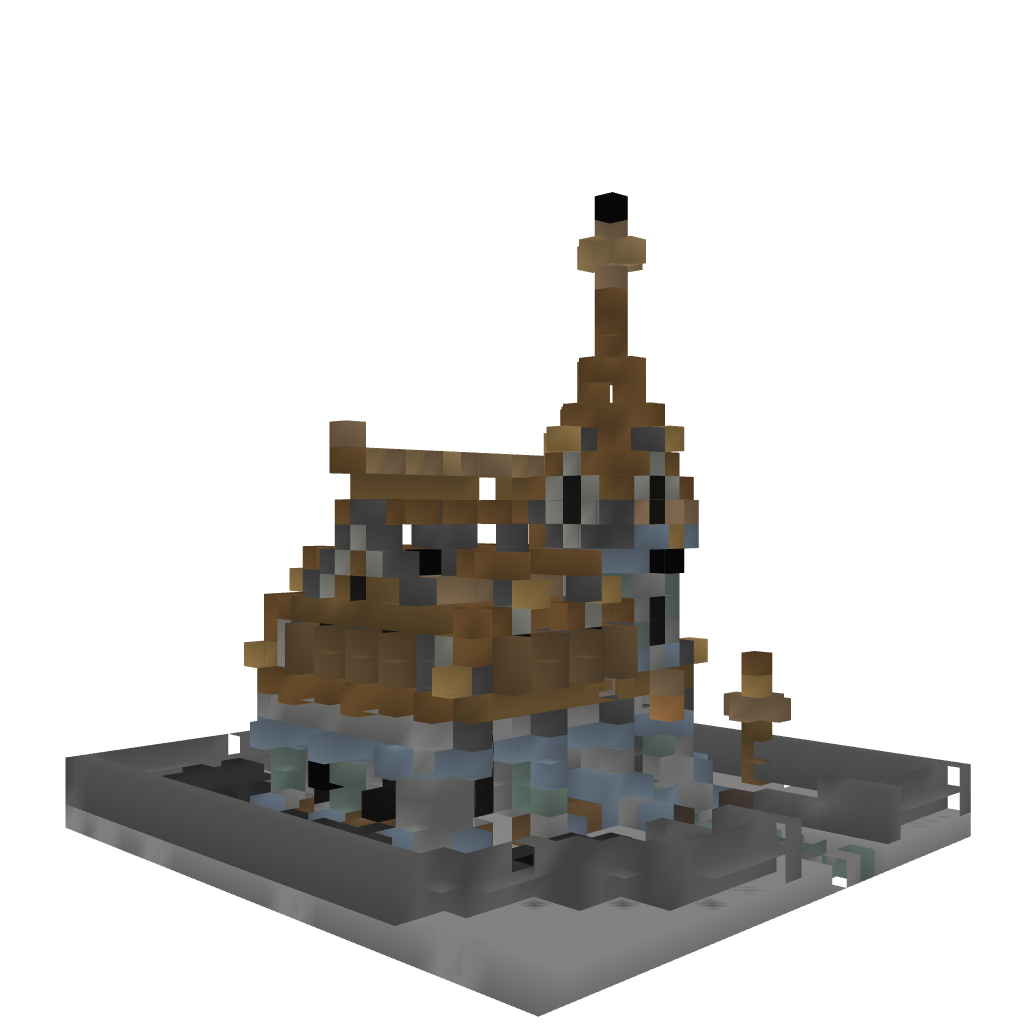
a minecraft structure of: Adams Family Mansion